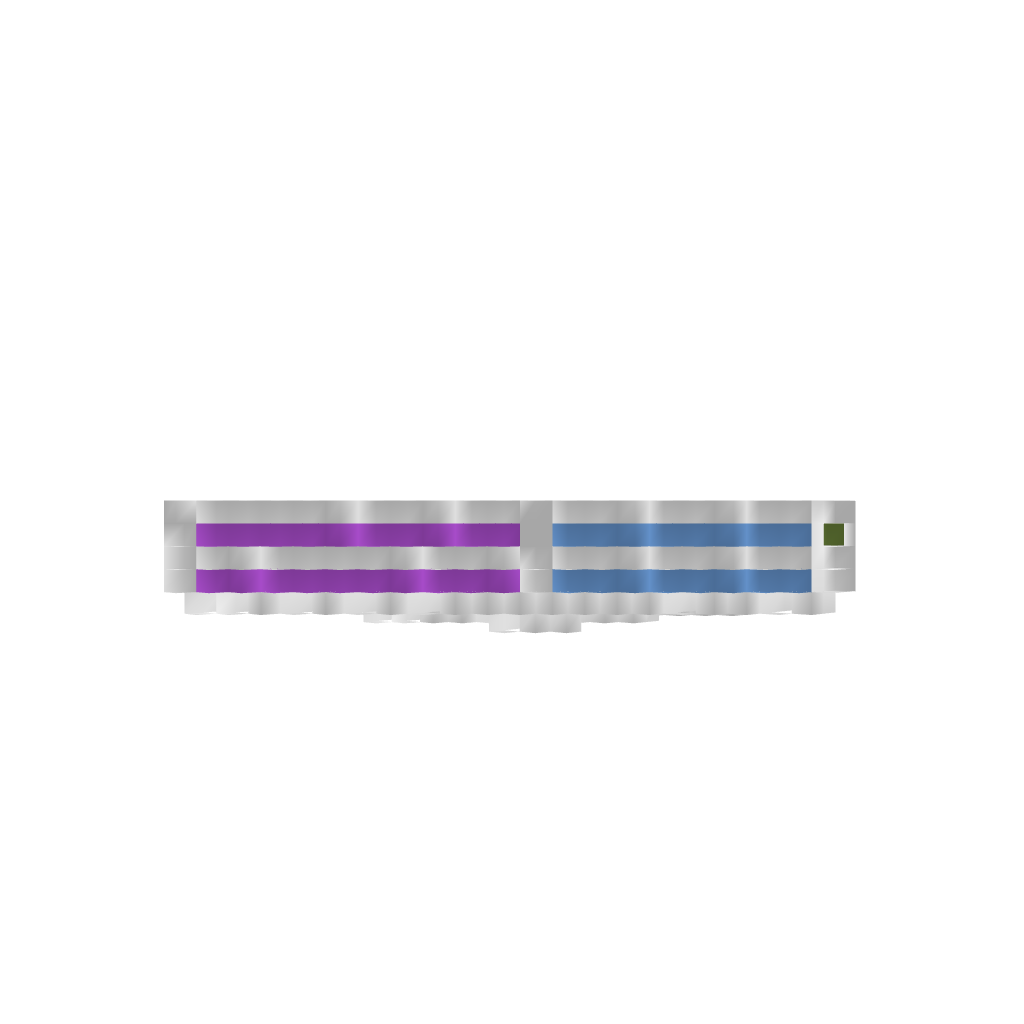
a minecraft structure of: Color Shuffle Tri 1.7.2 bad low quality